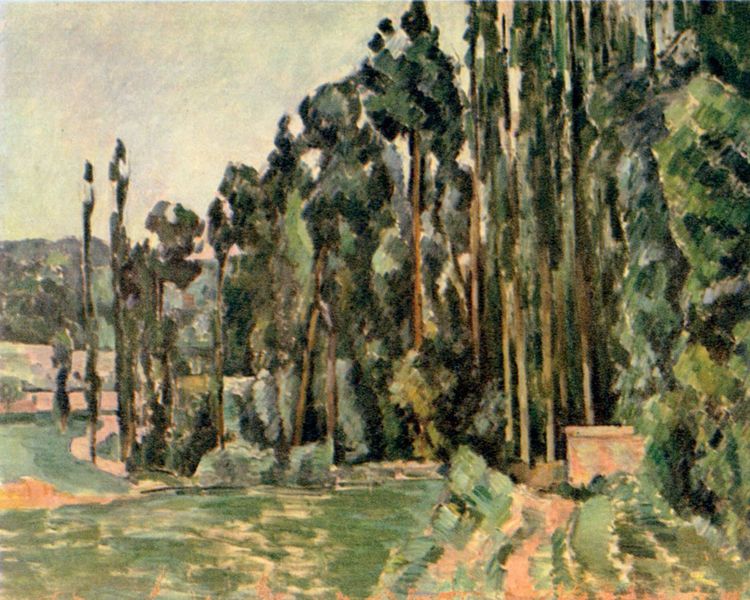
Titel: Die Pappeln
Künstler: Paul Cézanne
Standort: Paris
Institution: Musée d'Orsay
Schlagwörter: baum, berg, blau, dunkel, himmel, laub, schatten, wasser, weiß, wolken, aquarell, baumstämme, bäume, cezanne, fluss, gelb, grün, impressionismus, landschaft, ocker, see, ufer, ausschnitt, blume, braun, frankreich, grau, hell, licht, orange, pastell, schwarz, skizze, strasse, gras, haus, rot, weg, wiese, beige, expressionismus, flächig, lang, stein, öl, baumstamm, feld, felder, hügel, natur, pappel, pappeln, stamm, busch, büsche, hütte, pastos, pfad, sonne, wege, wiesen, land, dunkelheit, pflanzen, rechts, rosa, wald, brunnen, ton, zypressen, topf, sommer, ruhe, italien, studie, feldweg, spuren, abstrakt, berge, fläche, mauer, allee, dunkelgrün, hellgrün, töne, violett, wasserfarbe, herbst, rand, stille, häuschen, stämme, duktus, impressionistisch, streng, streifen, lciht, stimmung, geschlossen, baumkronen, hoch, striche, geheimnisvoll, offen, höhe, gemalt, parallel, wälder, lichtung, gewunden, strich, tanne, pinselstrich, senkrecht, stäbe, blaugrün, dynamisch, paul cezanne, nadelbäume, hain, kiefern, rain, dicht, nadelwald, waldstück, mediterran, wipfel, waldweg, aufsteigend, gehäuse, papeln, flächigkeit, mittelmeer, toskana, fahrt, kronen, august macke, mischwald, furche, spargel, untermalung, parallellen, haud, dunkelhei, föhren, bienenhaus, hochstämmig, t, wald4, piien, lichtng